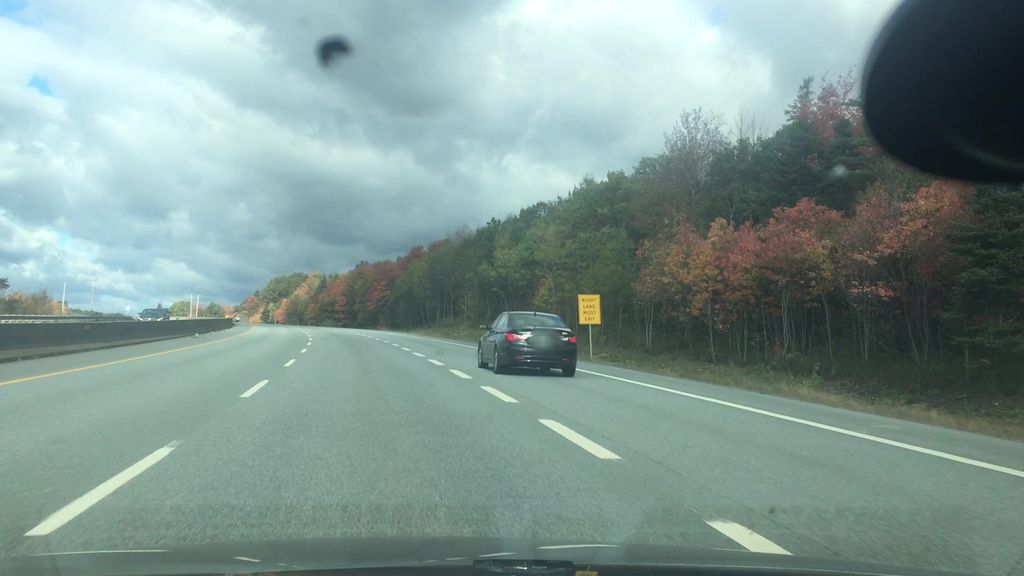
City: halifax